Question:
As per my understanding variable 'a' is a global variable. But when I check this in Chrome console, I find variable 'a' as a closure. Why?
'''
var a = 5;
function abc()
{
var b = 4;
return a*b;
}
console.dir(abc);
'''
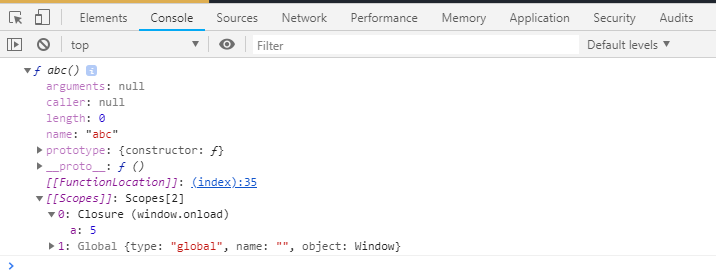
Answer: Yes it shows in Chrome but not in Mozilla.
First you need to understand lexical scoping in JavaScript. It means that the inner functions have access to the variables and other resources of their parent scope. Here the parent scope is global scope.
This is how the function adds a variable defined outside the function, inside it using closure. In order to execute the function, it will look for the variables it need. Variable 'a' in not defined inside so it will look at scope outside the function till it finds it.
This is a closure.